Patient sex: F
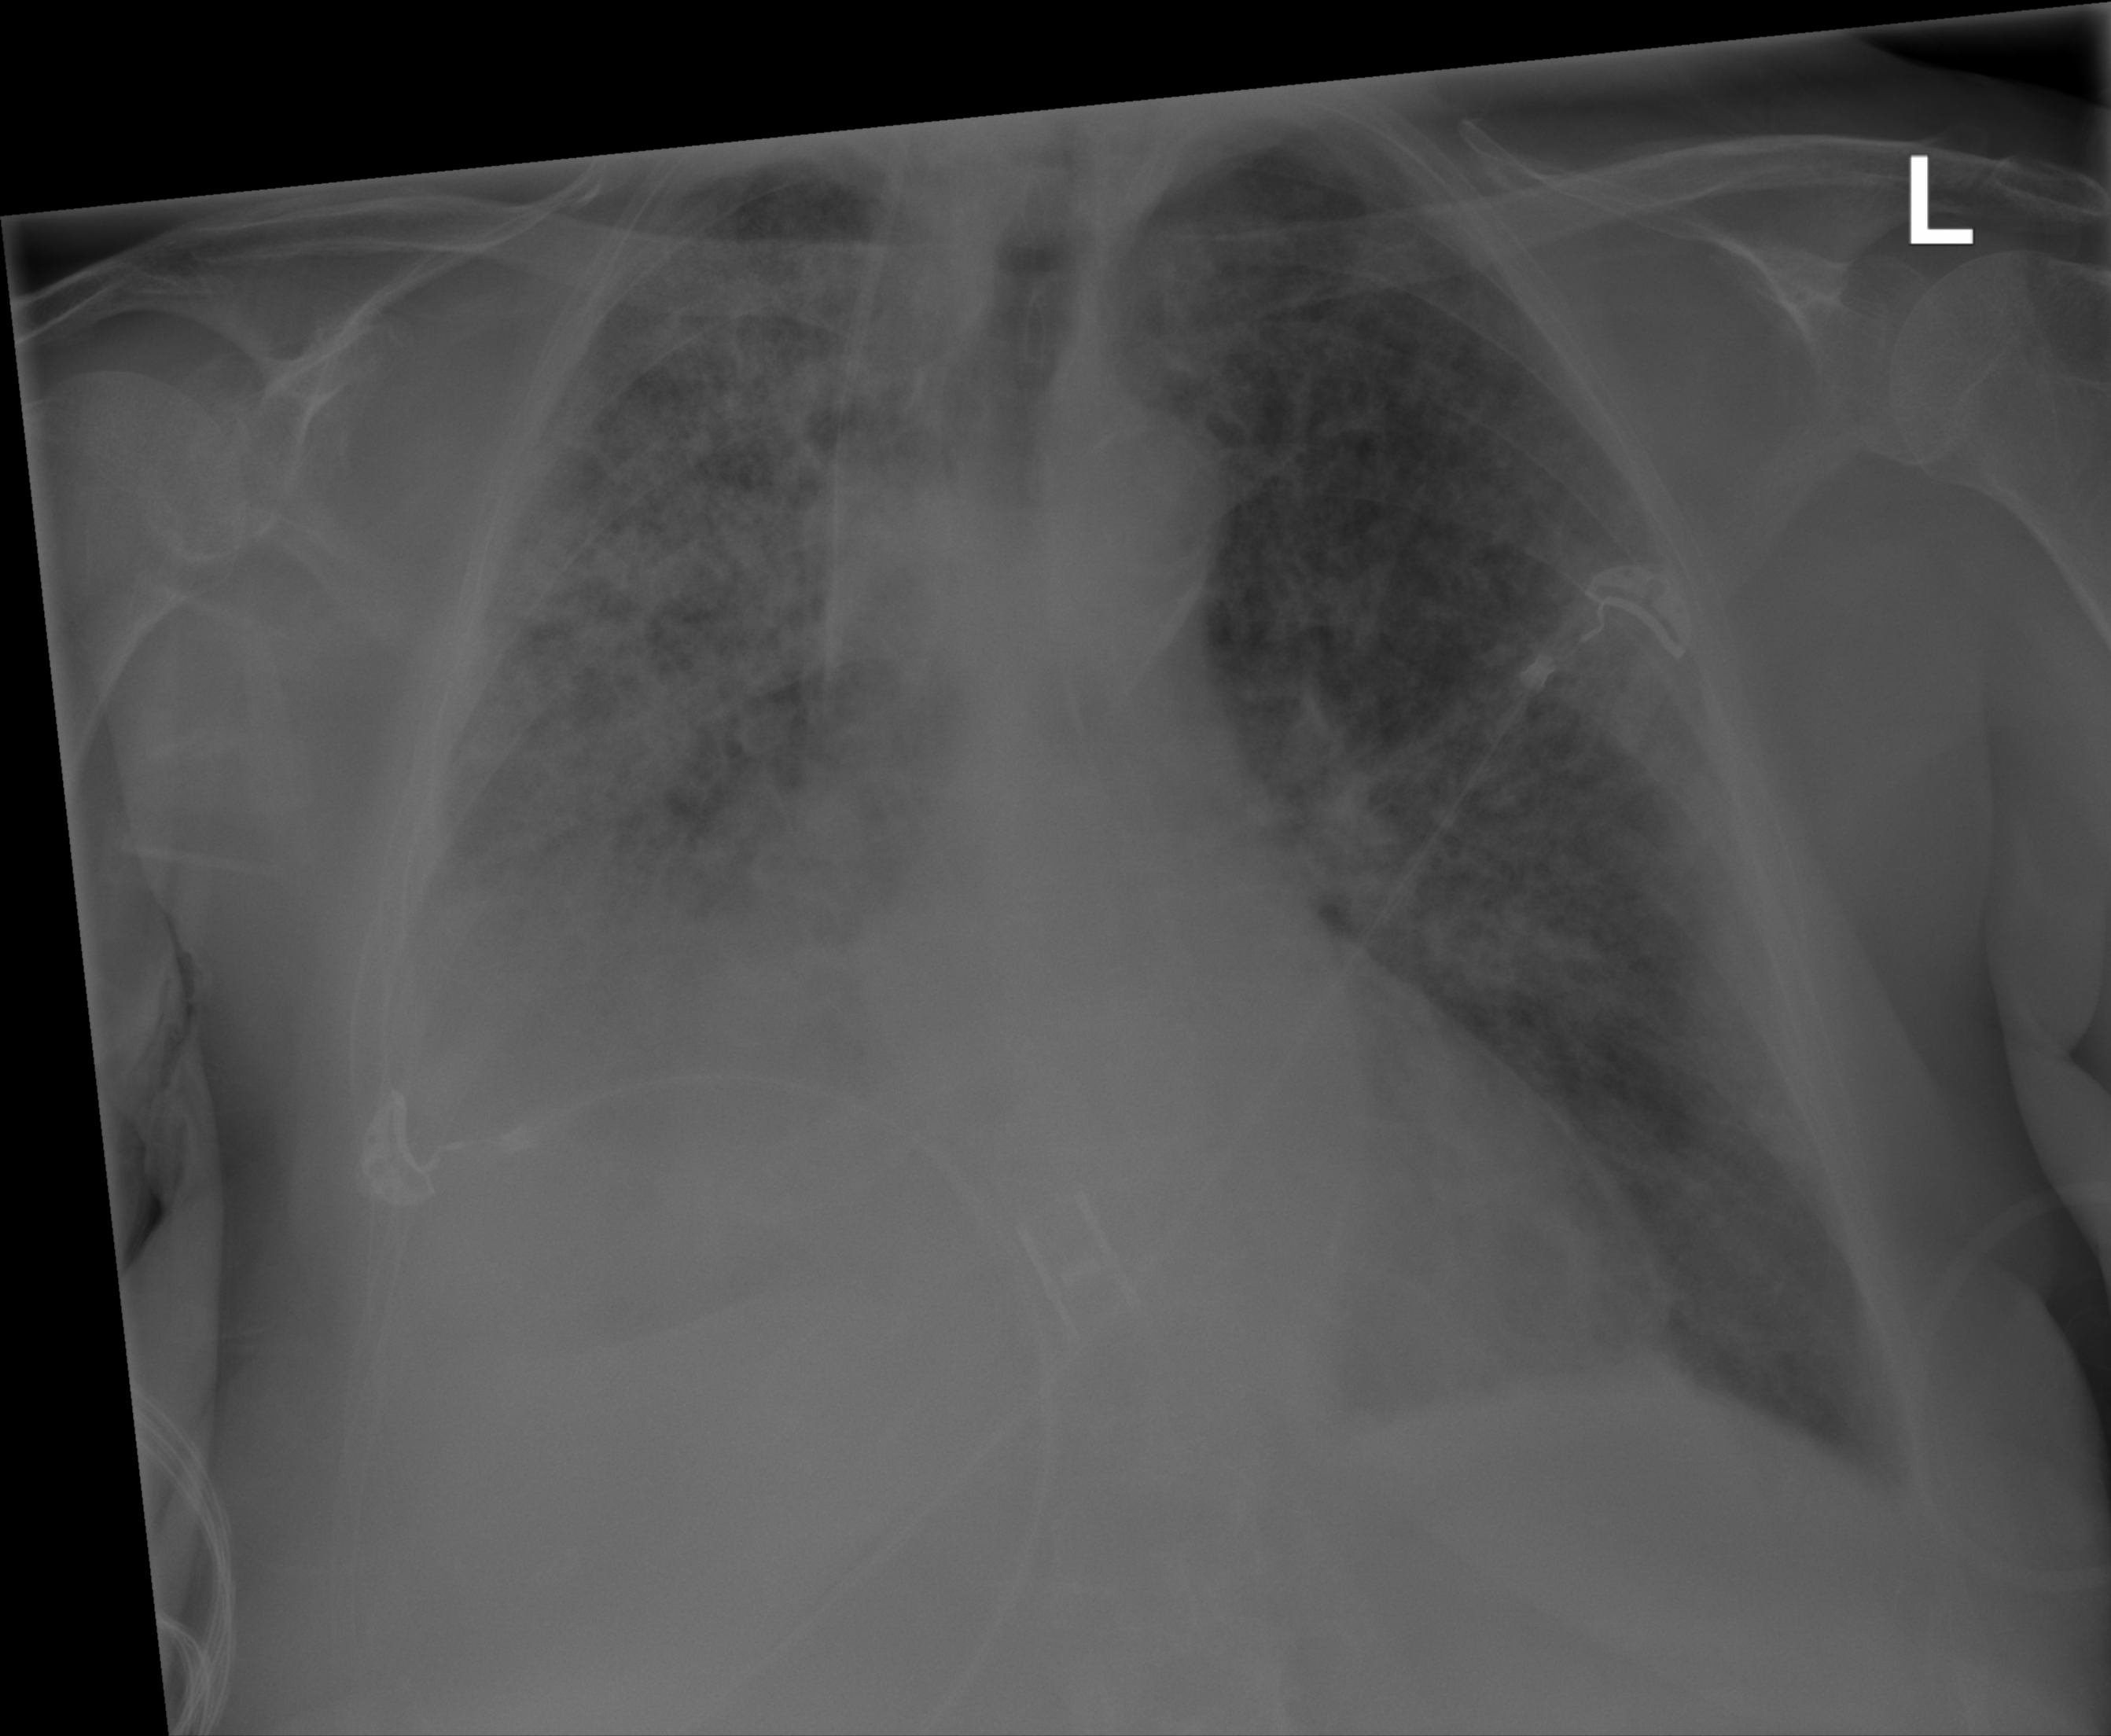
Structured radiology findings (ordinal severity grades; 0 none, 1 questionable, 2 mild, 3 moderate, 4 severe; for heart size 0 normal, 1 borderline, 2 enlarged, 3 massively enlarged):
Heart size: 0
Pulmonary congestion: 2
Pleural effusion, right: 2
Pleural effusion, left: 1
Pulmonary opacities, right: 4
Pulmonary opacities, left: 4
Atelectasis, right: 3
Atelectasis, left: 0